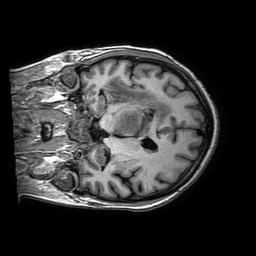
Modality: T1w
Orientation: coronal
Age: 58
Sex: female
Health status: ill
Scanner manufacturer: philips
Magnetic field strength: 3 T
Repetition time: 0.006638 s
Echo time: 0.002987 s